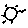
Label: sun